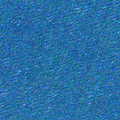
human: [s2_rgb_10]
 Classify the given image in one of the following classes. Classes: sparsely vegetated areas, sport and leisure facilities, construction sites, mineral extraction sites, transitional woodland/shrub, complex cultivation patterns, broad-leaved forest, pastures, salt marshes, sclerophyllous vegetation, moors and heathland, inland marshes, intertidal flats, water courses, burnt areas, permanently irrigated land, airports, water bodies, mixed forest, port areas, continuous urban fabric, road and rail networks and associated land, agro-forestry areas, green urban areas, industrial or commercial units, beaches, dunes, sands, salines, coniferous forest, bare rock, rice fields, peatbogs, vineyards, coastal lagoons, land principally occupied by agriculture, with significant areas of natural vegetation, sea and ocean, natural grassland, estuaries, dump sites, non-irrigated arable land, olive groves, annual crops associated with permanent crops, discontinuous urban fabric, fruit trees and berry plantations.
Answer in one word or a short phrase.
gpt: sea and ocean